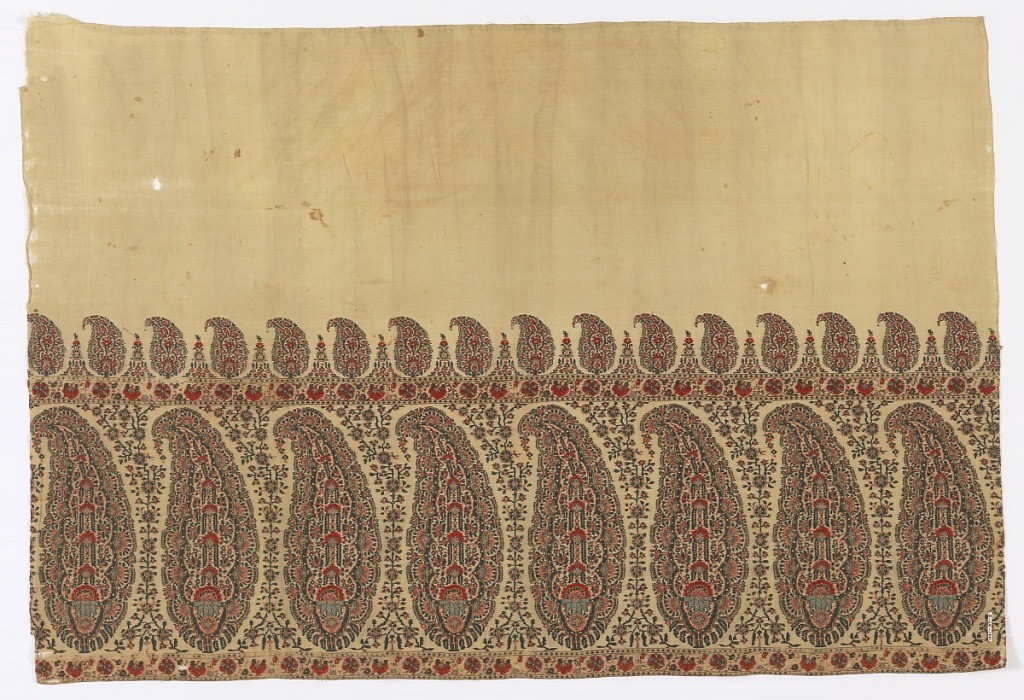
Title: Shawl border
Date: early 19th century
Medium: silk Technique: twill weave with discontinuous supplementary weft patterning (brocaded) Label: Woven and embroidered silk
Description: Fragment of a shawl border with an ivory colored field and a deep boder of boteh or paisley forms filled with tiny floral forms. Flanked top and bottom with a narrow band with a repeating design of carnations, alternating frontal and profile view. Above, a smaller row of paisleys is adjacent to the field. In shades of red and blue.